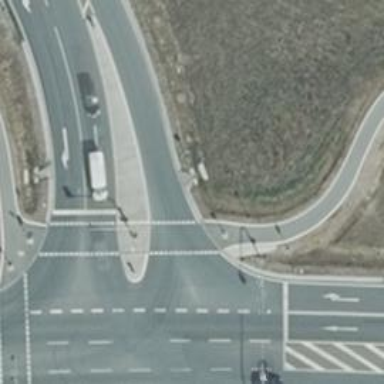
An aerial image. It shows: Road crossing with traffic signals.